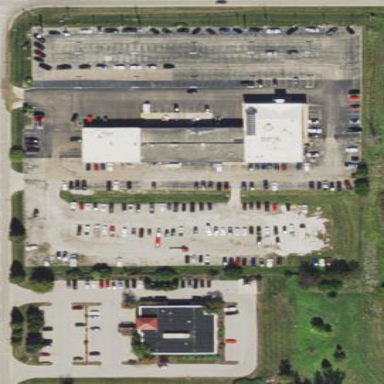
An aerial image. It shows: Retail area.